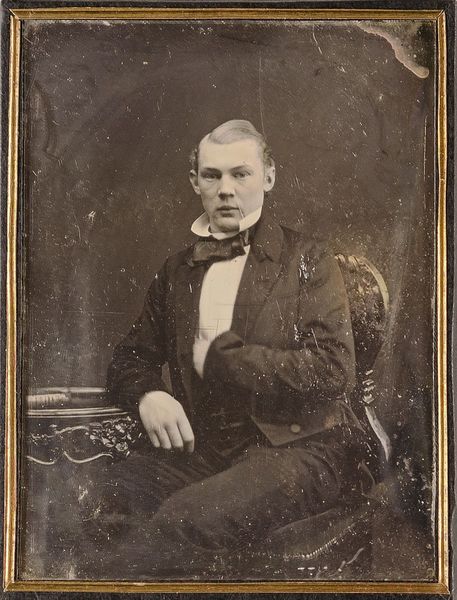
Titel: Carl Danker
Künstler: David Eichmann
Standort: Hamburg
Institution: Museum für Kunst und Gewerbe Hamburg
Schlagwörter: mann, portrait, figur, foto, fotografie, photographie, photo, lichtbild, daguerreotypie, bildwerke, angewandte und bildende kunst, hessische systematik, porträt, porträtfotografie, porträtphotographie, hüftbild